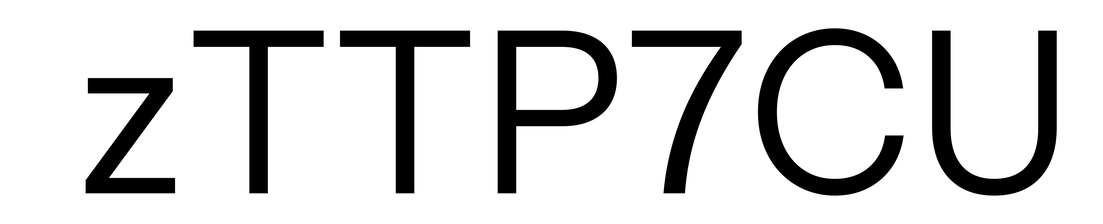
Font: InstrumentSans_Regular